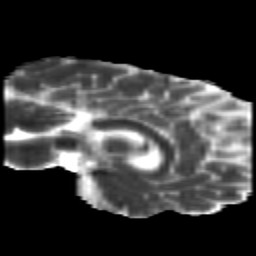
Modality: MD
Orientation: sagittal
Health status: healthy
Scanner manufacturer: siemens
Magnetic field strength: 3 T
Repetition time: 10 s
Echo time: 0.092 s